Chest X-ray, AP view. Patient: 26 years old, sex M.
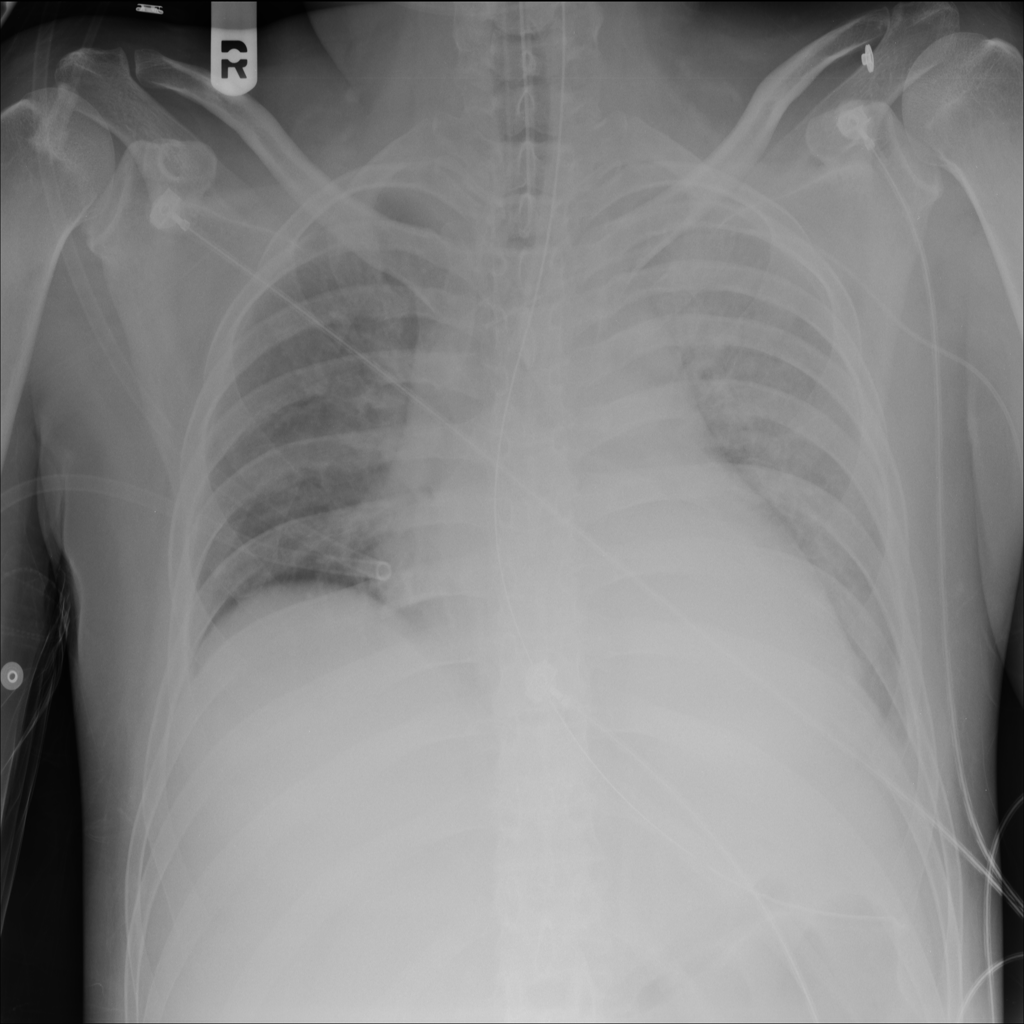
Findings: No Finding